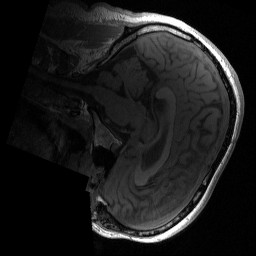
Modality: T1w
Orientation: sagittal
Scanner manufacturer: siemens
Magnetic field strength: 3 T
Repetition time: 2 s
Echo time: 0.0022 s